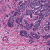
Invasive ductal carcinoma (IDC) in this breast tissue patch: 1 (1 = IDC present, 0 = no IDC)